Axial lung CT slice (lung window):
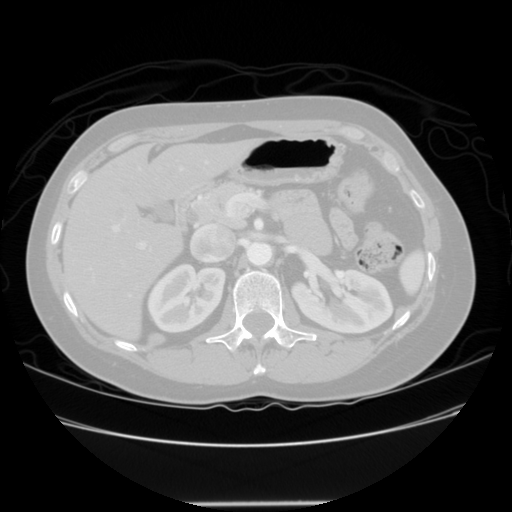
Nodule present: no